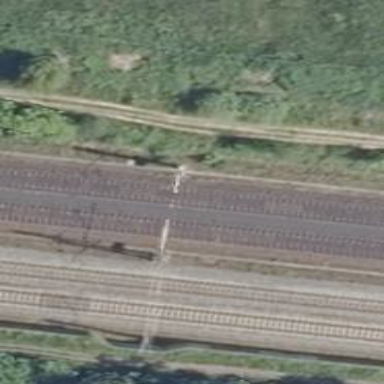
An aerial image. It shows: Milestone along the railway with catenary mast.